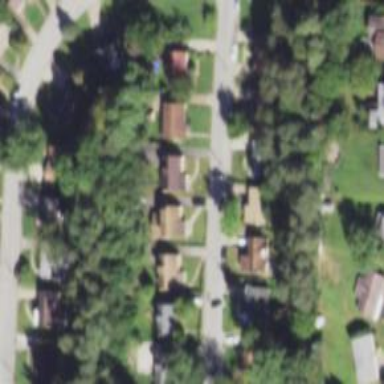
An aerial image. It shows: Driveway.